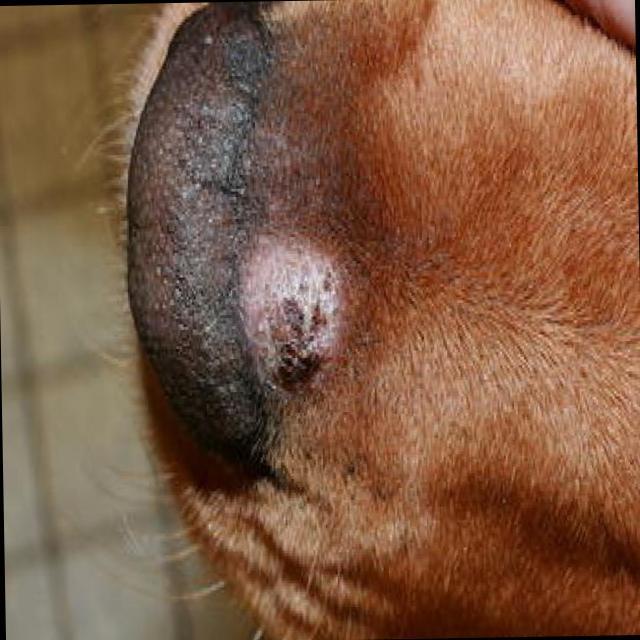
Canine ringworm (Dermatophytosis) — fungal infection caused by Microsporum or Trichophyton. Presents with circular alopecia, scaling, crusting, and broken hairs.